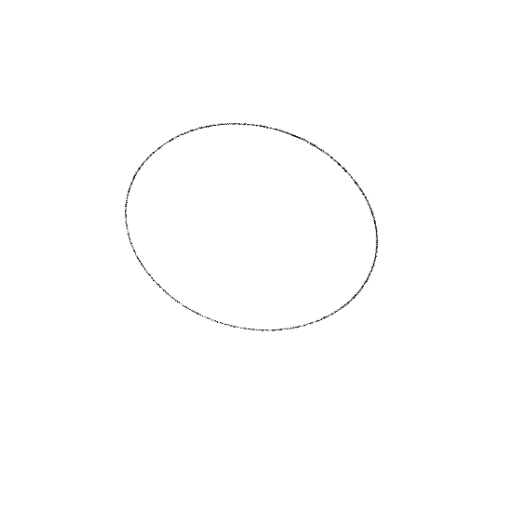
Crossing number: 0